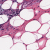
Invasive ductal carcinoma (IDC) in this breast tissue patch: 0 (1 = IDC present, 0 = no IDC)